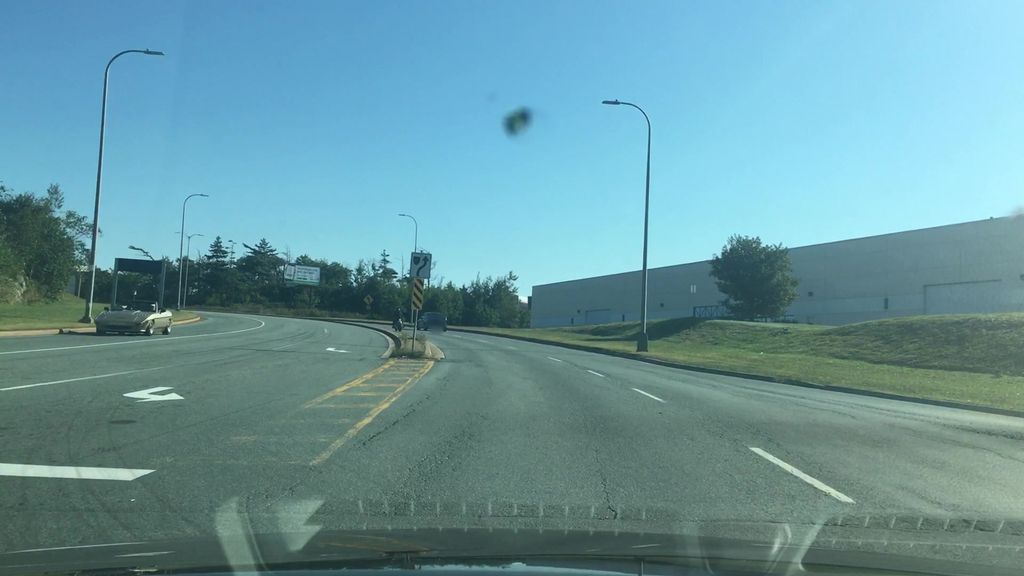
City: halifax